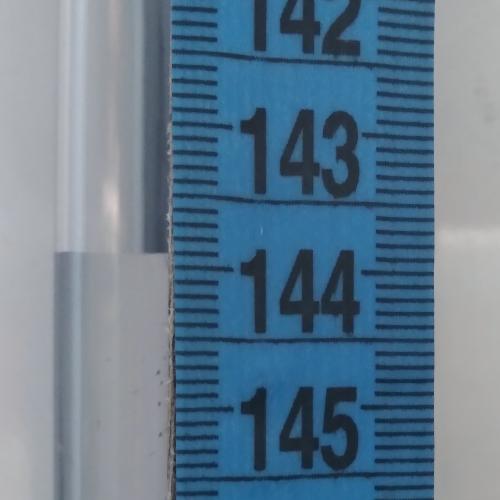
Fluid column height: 143.9 cm